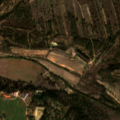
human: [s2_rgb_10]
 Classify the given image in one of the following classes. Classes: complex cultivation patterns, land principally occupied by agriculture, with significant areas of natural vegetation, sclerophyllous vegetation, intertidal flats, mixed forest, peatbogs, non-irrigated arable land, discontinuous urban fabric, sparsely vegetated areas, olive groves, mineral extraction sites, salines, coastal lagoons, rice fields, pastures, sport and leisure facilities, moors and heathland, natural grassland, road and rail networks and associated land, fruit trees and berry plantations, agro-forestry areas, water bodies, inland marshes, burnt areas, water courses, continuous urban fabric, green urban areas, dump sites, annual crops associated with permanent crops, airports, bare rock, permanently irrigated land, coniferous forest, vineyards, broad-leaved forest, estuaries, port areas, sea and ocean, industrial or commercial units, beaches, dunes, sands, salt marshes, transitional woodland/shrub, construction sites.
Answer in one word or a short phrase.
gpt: permanently irrigated land, olive groves, land principally occupied by agriculture, with significant areas of natural vegetation, broad-leaved forest, mixed forest, transitional woodland/shrub